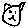
Label: cat